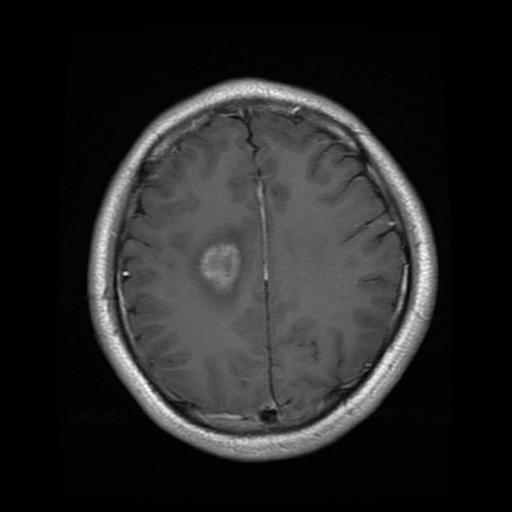
Label: glioma